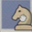
Piece: wN